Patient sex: F
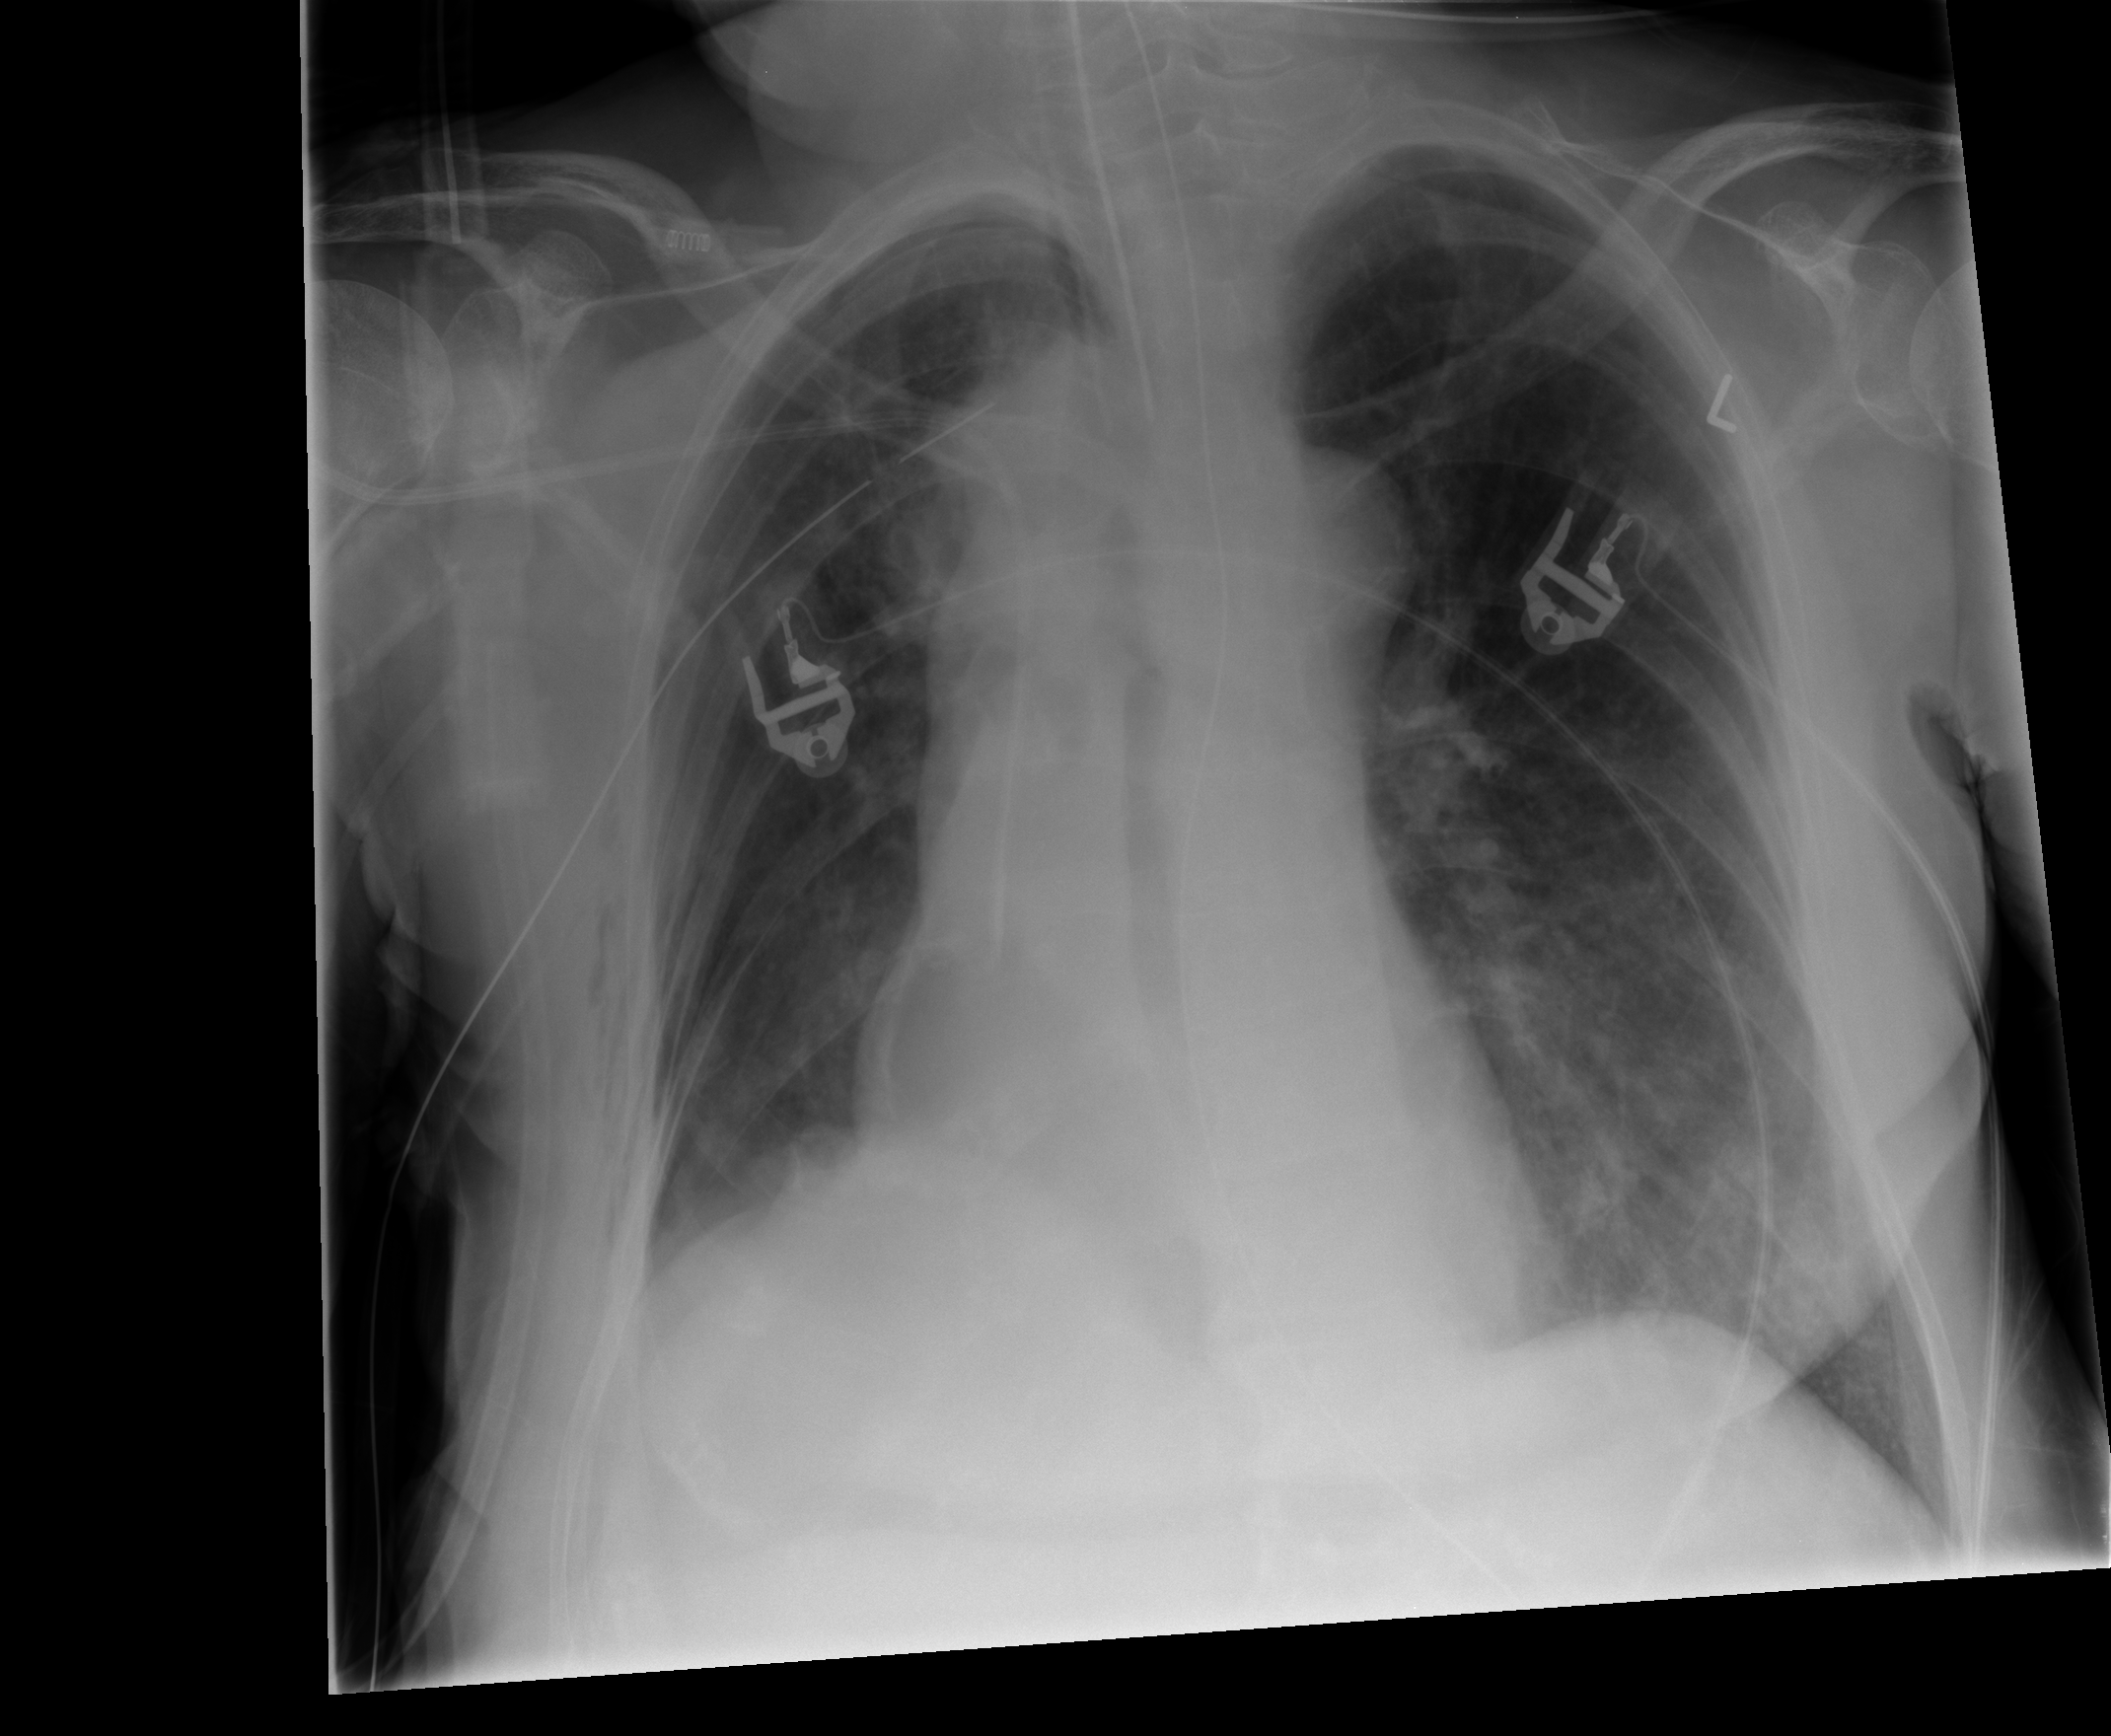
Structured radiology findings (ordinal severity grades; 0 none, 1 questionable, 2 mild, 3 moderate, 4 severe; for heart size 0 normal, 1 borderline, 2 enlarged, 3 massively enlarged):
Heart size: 0
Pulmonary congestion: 0
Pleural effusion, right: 1
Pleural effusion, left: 0
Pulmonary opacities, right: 2
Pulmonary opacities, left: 0
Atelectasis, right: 2
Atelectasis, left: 2